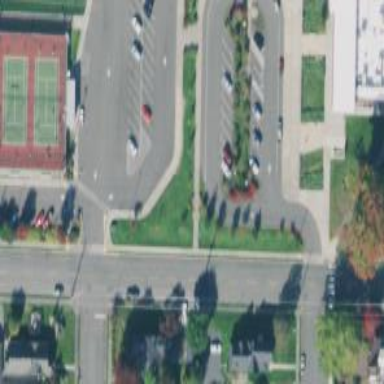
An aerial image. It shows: Parking space.